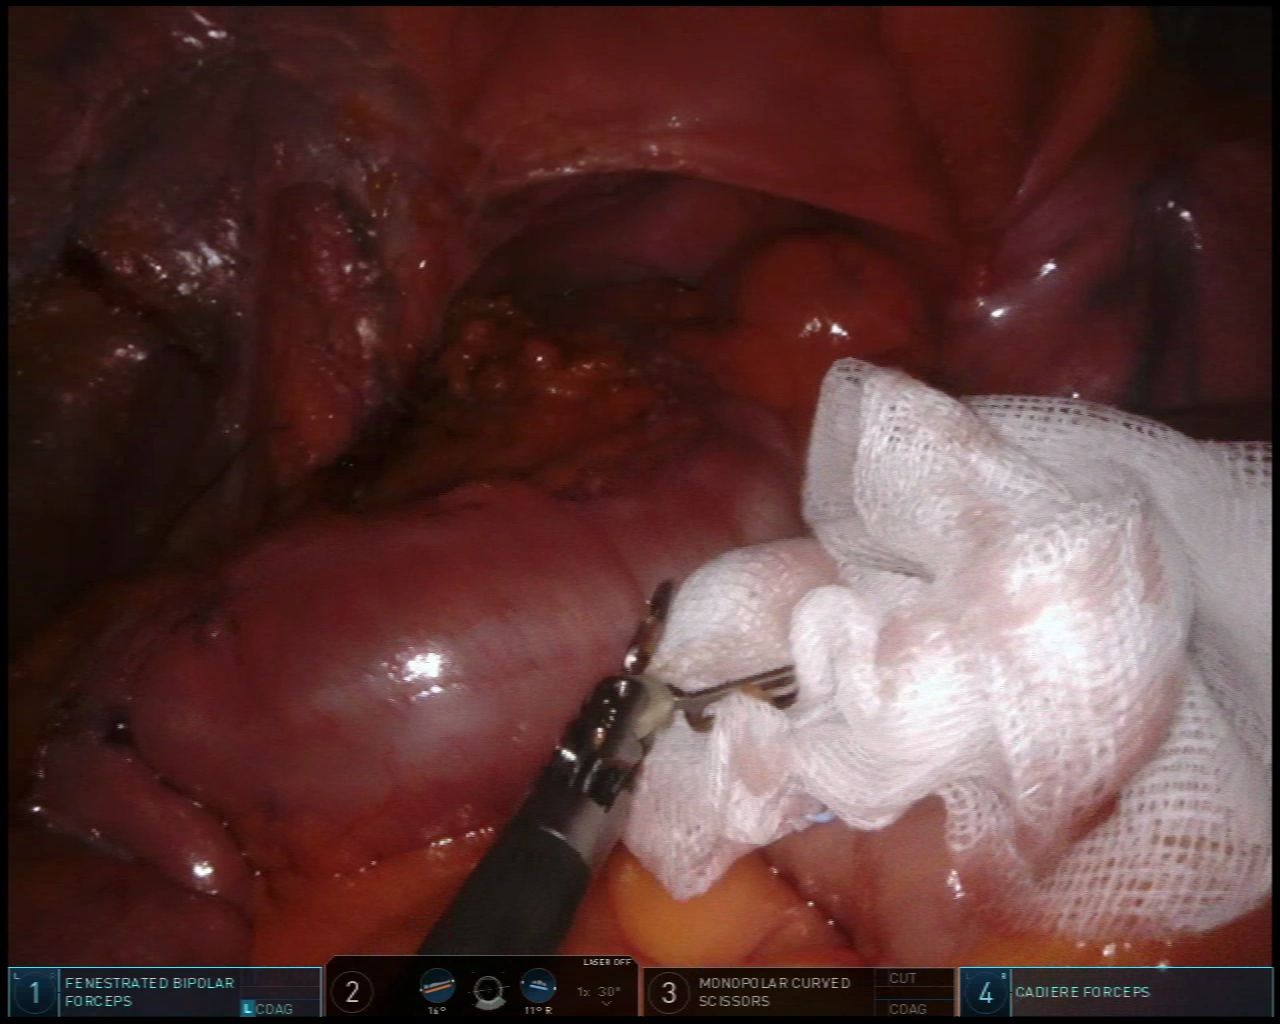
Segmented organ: colon
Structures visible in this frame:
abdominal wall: yes
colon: yes
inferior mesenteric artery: no
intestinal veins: no
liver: no
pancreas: no
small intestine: yes
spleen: no
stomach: no
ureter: no
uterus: no
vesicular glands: no